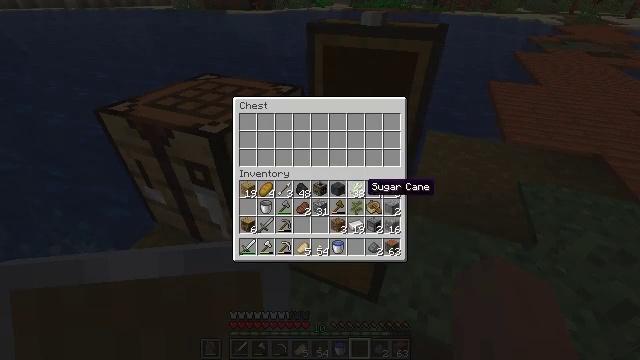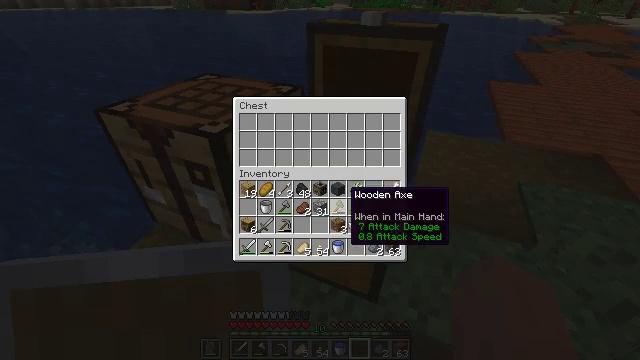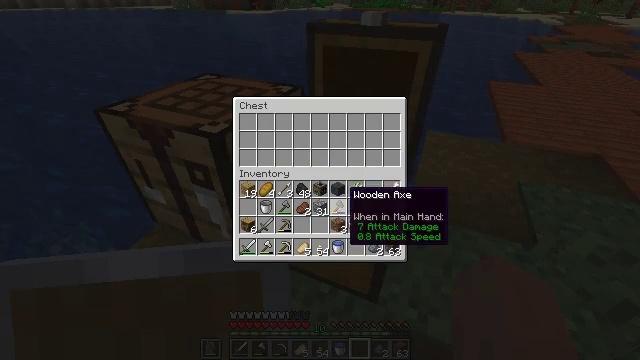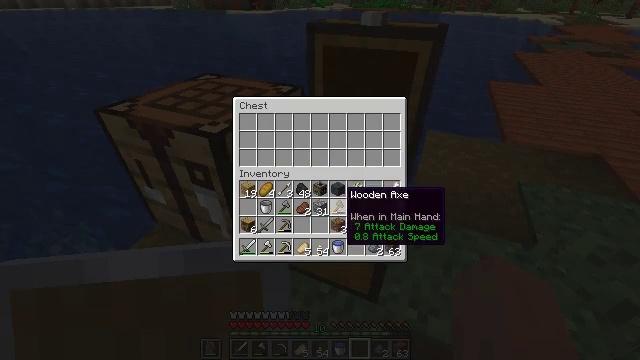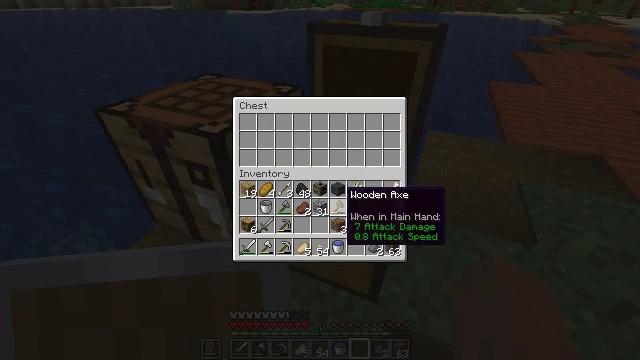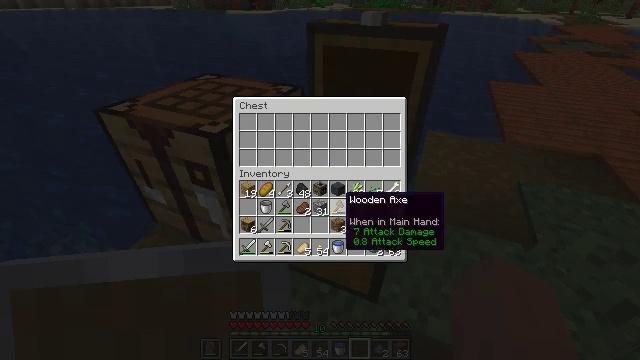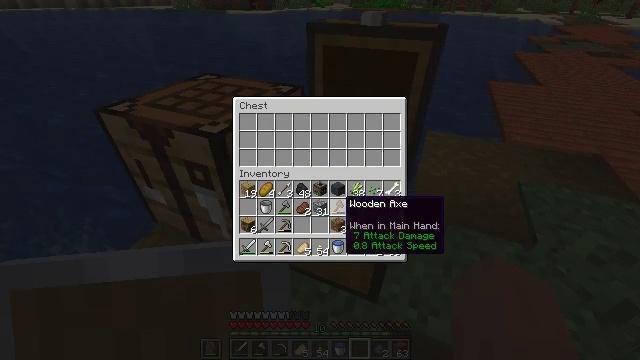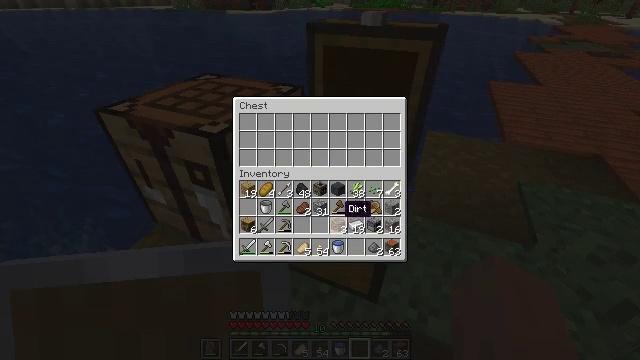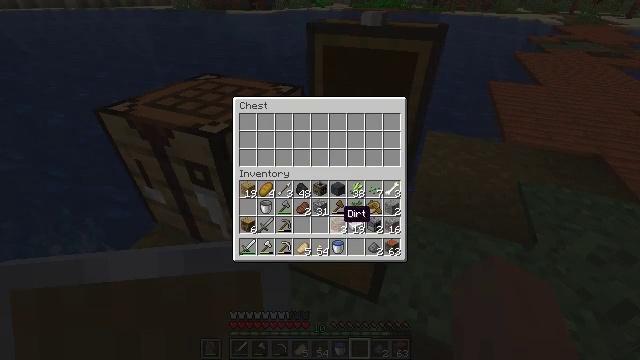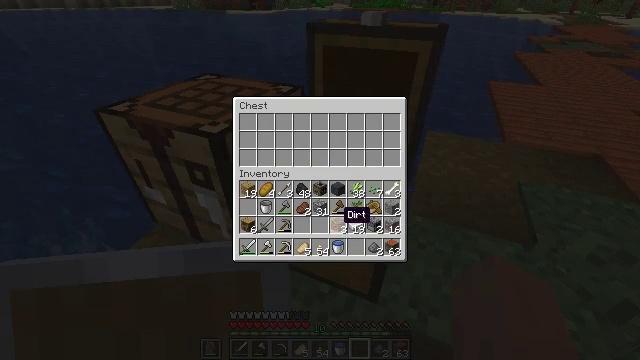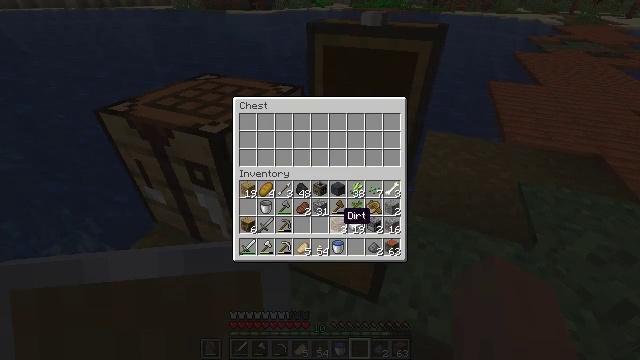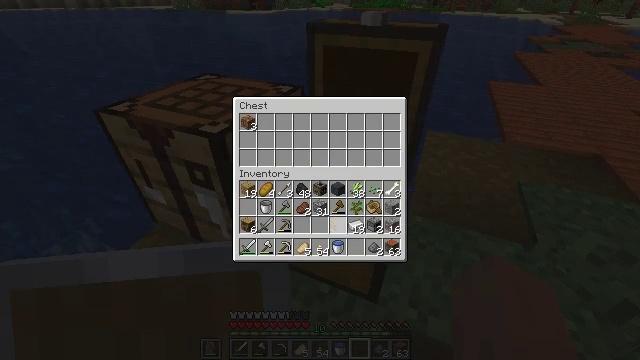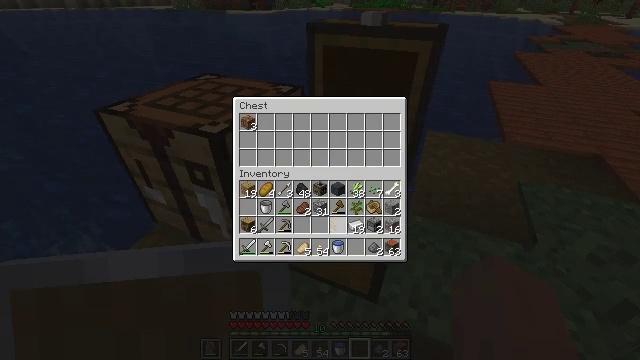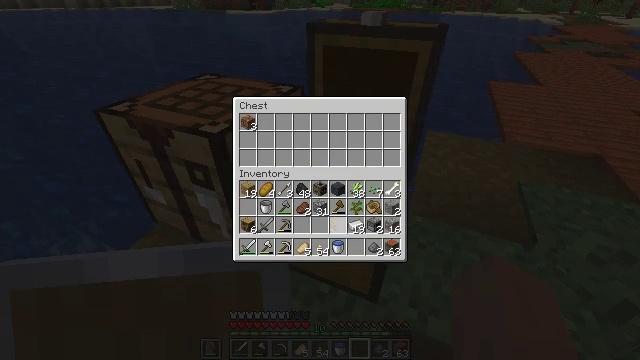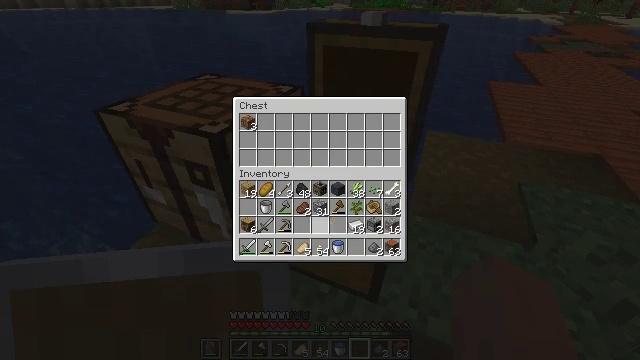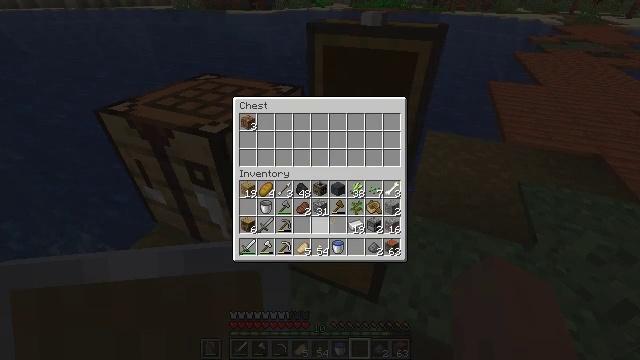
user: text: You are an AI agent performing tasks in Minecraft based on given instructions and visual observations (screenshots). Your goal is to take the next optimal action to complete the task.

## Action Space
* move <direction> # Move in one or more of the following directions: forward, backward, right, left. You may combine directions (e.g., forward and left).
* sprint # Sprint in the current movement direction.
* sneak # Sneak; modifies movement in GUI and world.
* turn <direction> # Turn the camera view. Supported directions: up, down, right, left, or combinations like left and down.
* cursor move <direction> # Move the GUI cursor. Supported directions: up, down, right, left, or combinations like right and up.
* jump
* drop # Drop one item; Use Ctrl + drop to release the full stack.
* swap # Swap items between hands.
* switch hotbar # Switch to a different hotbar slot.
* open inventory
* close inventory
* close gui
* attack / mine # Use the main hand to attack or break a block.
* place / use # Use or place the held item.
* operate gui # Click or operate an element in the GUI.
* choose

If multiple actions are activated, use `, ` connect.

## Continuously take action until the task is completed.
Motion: motion action
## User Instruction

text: Craft acacia planks.
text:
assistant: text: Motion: cursor move left and down
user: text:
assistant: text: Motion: no_op
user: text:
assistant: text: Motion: no_op
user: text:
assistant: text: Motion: no_op
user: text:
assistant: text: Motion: no_op
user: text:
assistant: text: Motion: no_op
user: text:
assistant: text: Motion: no_op
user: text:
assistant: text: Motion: no_op
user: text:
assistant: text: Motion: no_op
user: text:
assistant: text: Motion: sneak
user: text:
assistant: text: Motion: sneak, operate gui
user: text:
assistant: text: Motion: sneak, operate gui
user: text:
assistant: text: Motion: sneak, operate gui
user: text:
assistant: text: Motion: sneak
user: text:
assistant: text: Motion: sneak
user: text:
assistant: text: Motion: sneak
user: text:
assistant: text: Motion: sneak
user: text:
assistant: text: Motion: sneak
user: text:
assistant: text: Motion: sneak
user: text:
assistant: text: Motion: sneak, operate gui
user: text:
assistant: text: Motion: sneak, operate gui
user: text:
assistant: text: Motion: sneak, cursor move right
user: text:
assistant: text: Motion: sneak, cursor move right
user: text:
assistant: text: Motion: sneak, cursor move right
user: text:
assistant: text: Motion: sneak
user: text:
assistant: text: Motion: sneak
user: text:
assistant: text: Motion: sneak
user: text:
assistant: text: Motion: sneak
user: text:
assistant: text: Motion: sneak
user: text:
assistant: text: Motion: sneak